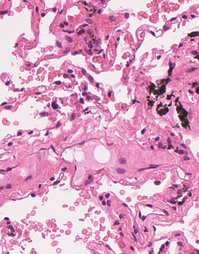
Tumor epithelial tissue: no
Tumor-associated stroma tissue: no
Normal tissue: yes